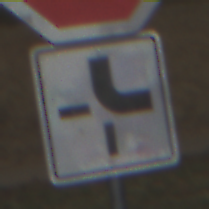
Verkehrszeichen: VerlaufVorfahrtsstrasse4
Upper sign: Stop
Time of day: Midday
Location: Outdoor (RoadRail)
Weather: Clear
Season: Summer
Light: Natural